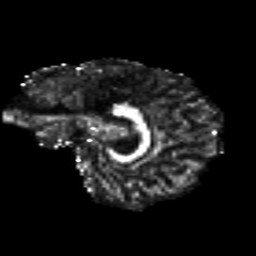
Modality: FA
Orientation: sagittal
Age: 19
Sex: female
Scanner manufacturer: siemens
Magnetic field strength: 3 T
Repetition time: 8.8 s
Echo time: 0.085 s